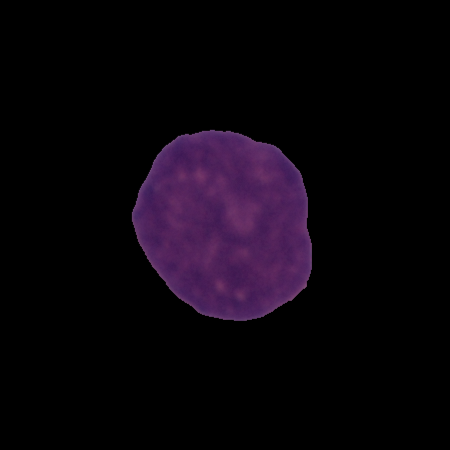
Label: cancer